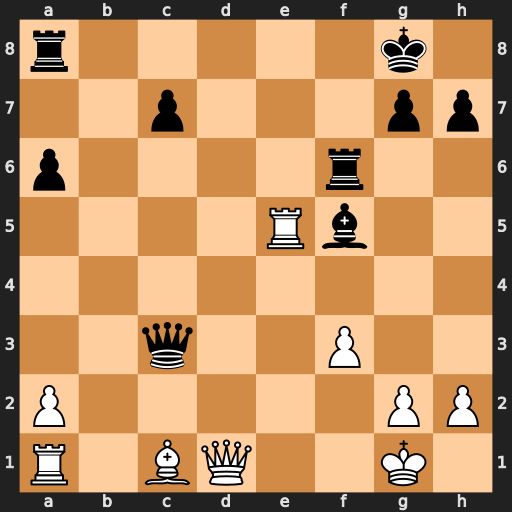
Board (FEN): r5k1/2p3pp/p4r2/4Rb2/8/2q2P2/P5PP/R1BQ2K1
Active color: w
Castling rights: -
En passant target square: -
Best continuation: Qd5+ Be6 Rxe6 Rxe6 Qxe6+